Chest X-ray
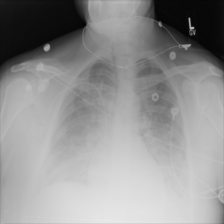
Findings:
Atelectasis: negative
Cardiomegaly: negative
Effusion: negative
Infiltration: negative
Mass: negative
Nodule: negative
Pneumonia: negative
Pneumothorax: negative
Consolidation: negative
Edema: negative
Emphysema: negative
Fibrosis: negative
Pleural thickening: negative
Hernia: negative